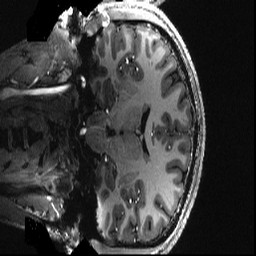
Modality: T1w
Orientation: coronal
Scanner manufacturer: siemens
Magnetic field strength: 6.98 T
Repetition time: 2.6 s
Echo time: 0.00343 s